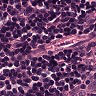
Metastatic tissue present: no